Question: I want to use <URL> in my view.
Currently I am setting gridPanel as
'''
xtype:'app-main',
controller: 'main',
viewModel: {
type: 'main'
},
layout: 'absolute',
autoScroll : true,
resizable:true,
items: [
{
xtype: 'gridpanel',
x: 10,
y: 10,
itemId: 'myGrid',
plugins: [rowEditing],
reference: 'reqGridpanel',
listeners: {
'selectionchange': function(view, records) {
this.down('#deleteRecord').setDisabled(!records.length);
}
},
'''
I want to use liveSearchGridPanel or Live Search feature in my grid panel, can anyone tell me that how can I use it?
Like Currently I am setting 'xtype' property to use a component, how can I use ux component?
I have seen this question <URL> but I am not able to understand the answer.
This is my directory structure

Kindly help.
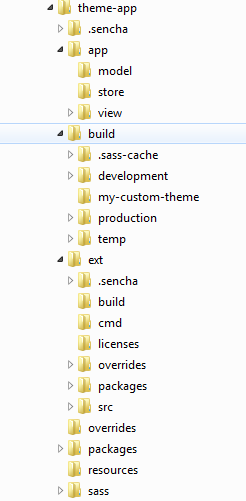
Answer: The LiveSearchGridPanel has no xtype. You must create it via Ext.create("Ext.ux.LiveSearchGridPanel");
Checkout the <URL>, where you can see howto create the LiveSearchGridPanel
If you use the sencha cmd application structure it should work out of the box. Otherwise you have to specify the path to the ux folder manually via <URL>. If you not use the sencha cmd application structure I would recommend to create a folder "ux" and copy all the sencha ux classes you need into that folder. You find the sencha ux classes in ext/src/ux.
Example with direct creation of the LiveSearchGridPanel
'''
{
xtype : 'app-main',
controller : 'main',
viewModel : {
type : 'main'
},
layout : 'absolute',
autoScroll : true,
resizable : true,
items : [
Ext.create("Ext.ux.LiveSearchGridPanel", {
x : 10,
y : 10,
itemId : 'myGrid',
plugins : [rowEditing],
reference : 'reqGridpanel',
listeners : {
'selectionchange' : function (view, records) {
this.down('#deleteRecord').setDisabled(!records.length);
}
}
})
]
}
'''